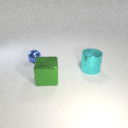
large green metal cube to the right of small blue metal sphere